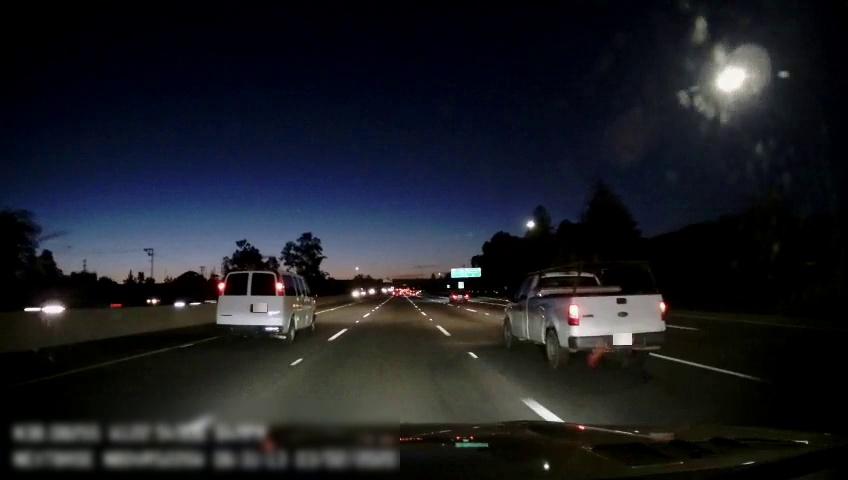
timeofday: Night
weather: Other
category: Drivable Space
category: Vehicles | Truck
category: Vehicles | Car
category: Vehicles | Van
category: Vehicles | Car
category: Lanes | Alternate Lane
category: Lanes | Alternate Lane
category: Lanes | Alternate Lane
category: Lanes | Alternate Lane
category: Lanes | Alternate Lane
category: Traffic | Signs